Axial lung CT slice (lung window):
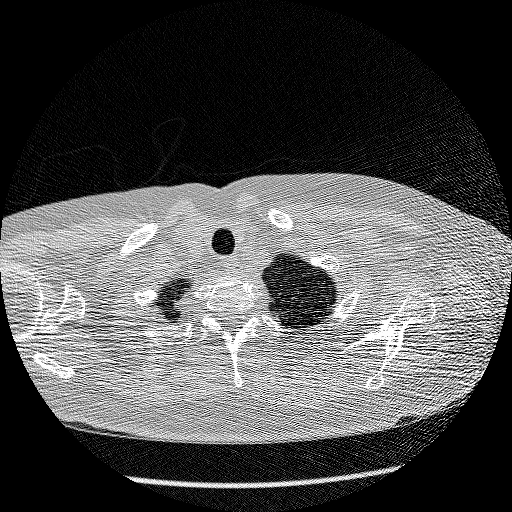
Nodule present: no